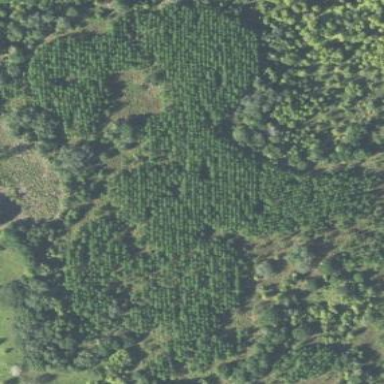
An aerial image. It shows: Forest area predominantly covered with needle-leaved trees.